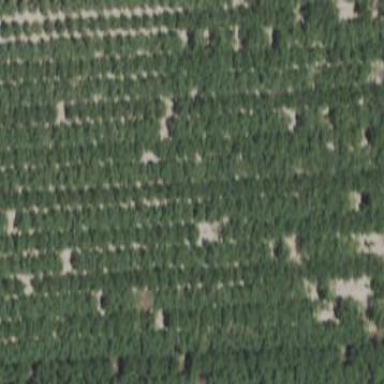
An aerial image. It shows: Orchard filled with almond trees.